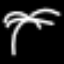
Label: palm tree